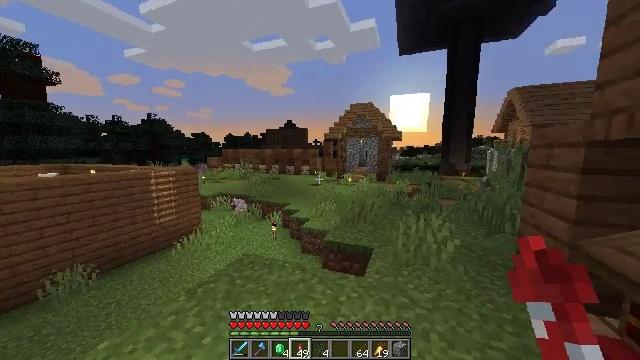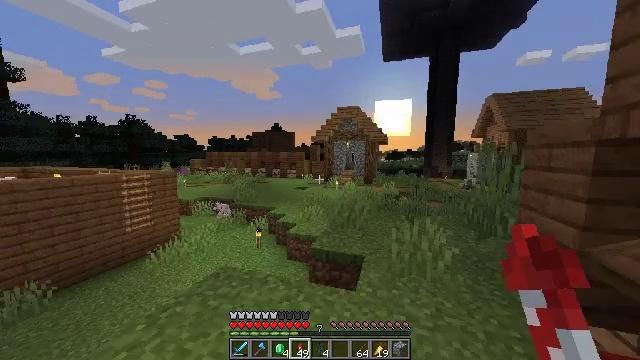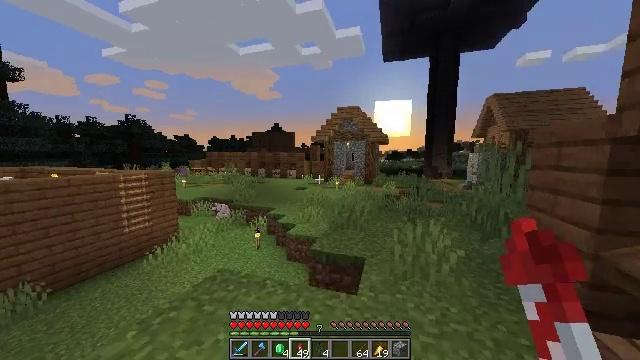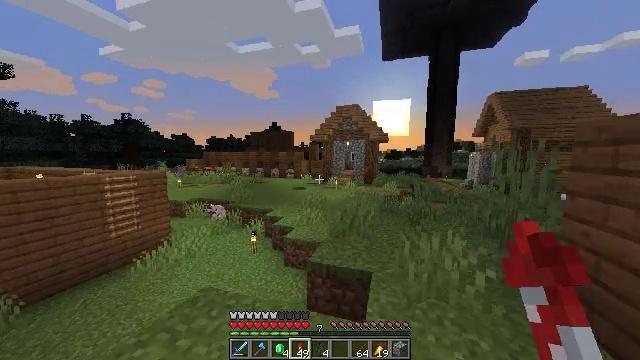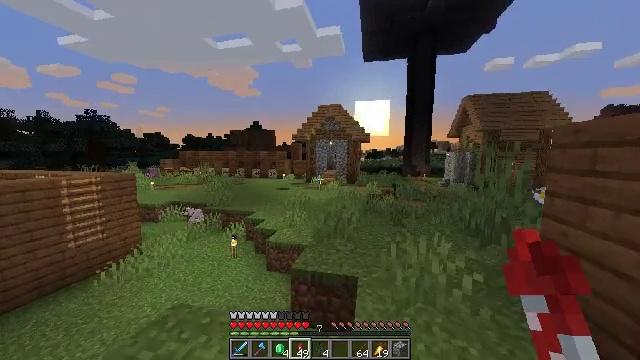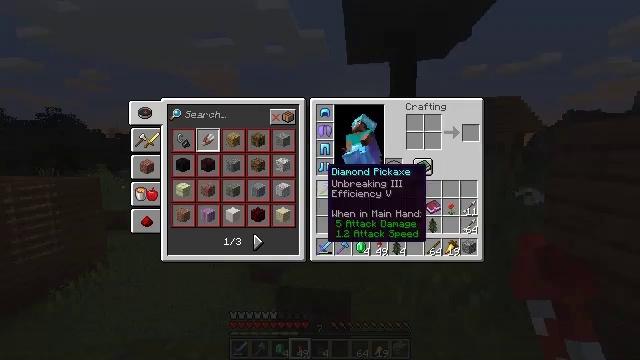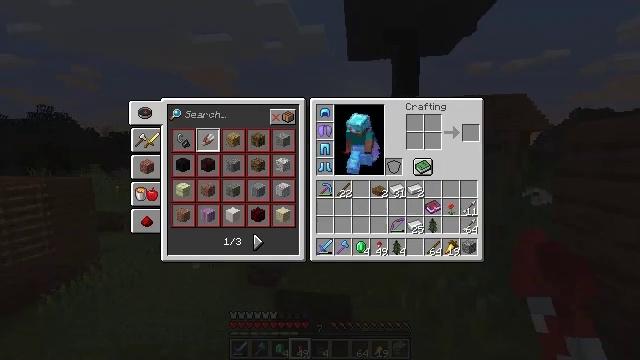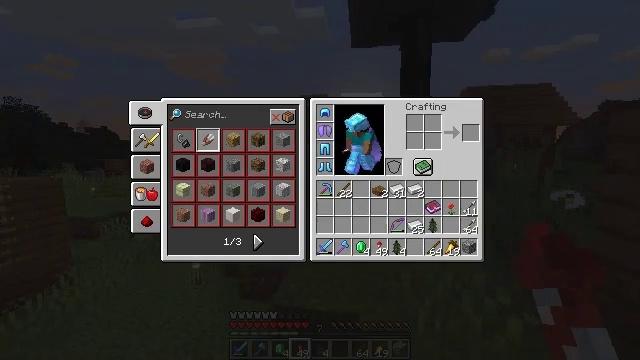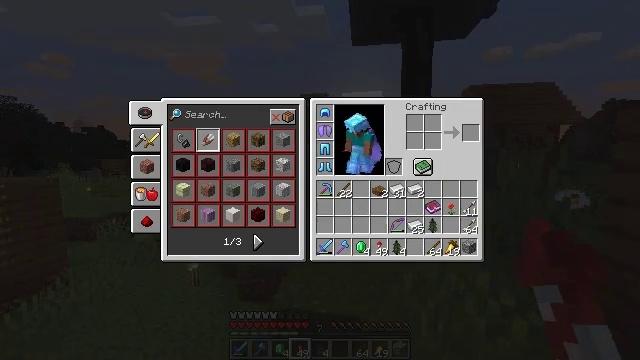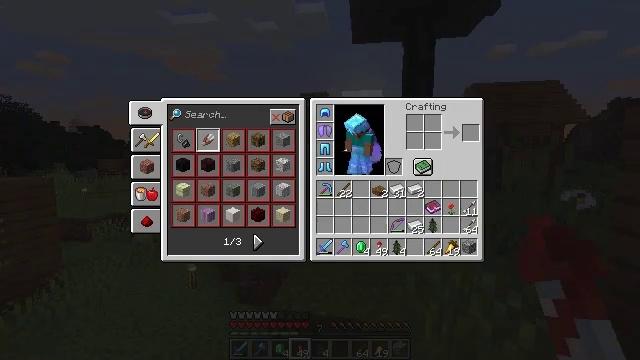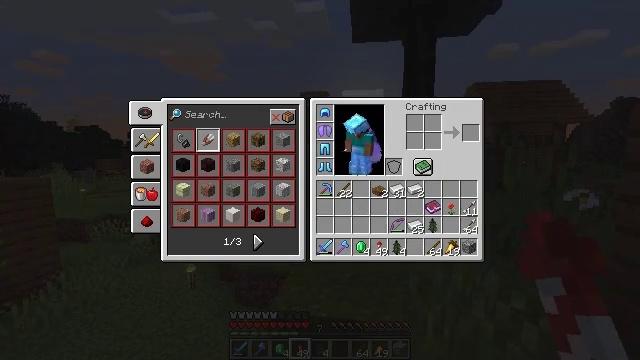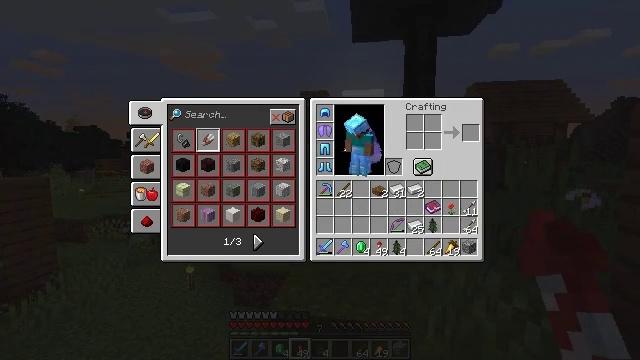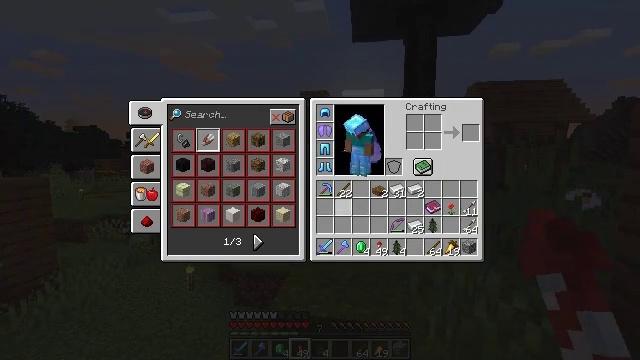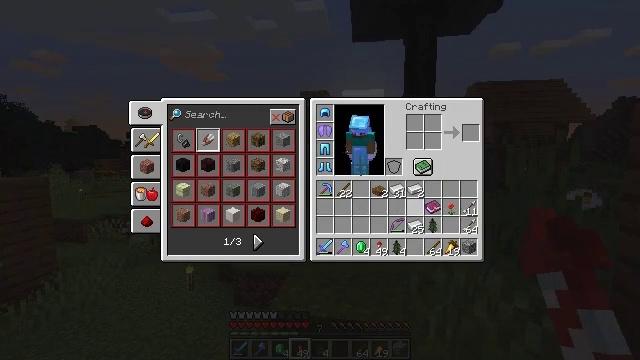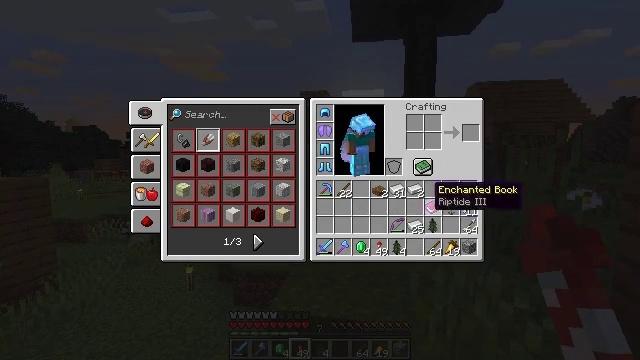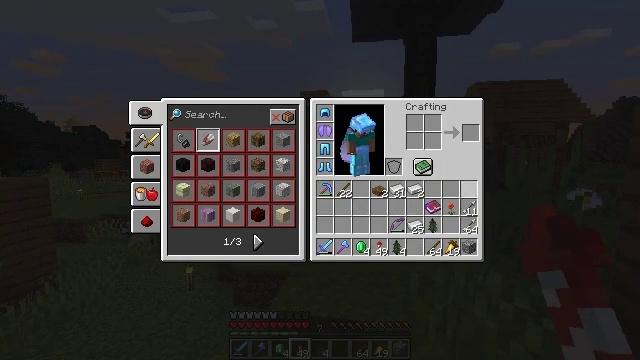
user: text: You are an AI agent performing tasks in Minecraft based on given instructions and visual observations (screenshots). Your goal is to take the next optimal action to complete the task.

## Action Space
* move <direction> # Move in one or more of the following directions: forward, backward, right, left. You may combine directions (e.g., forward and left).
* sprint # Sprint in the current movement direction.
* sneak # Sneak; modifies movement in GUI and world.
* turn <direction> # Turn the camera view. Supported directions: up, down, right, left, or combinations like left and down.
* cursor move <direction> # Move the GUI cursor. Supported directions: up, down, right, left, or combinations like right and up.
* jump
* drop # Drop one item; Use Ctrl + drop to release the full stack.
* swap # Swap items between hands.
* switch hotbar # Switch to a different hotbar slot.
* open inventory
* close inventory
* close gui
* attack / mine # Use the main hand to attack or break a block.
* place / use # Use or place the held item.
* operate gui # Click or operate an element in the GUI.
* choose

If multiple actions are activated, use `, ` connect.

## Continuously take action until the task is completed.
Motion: motion action
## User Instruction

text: Remove an enchanted book from the inventory.
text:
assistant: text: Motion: move forward, sprint, turn right
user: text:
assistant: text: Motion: move forward, sprint
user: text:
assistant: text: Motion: move forward
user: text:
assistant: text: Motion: move forward, turn right
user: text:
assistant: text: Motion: turn right, close inventory
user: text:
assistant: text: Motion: cursor move left, close inventory
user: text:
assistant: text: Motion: cursor move right, open gui
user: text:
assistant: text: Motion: cursor move right and down
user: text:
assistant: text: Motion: cursor move right and down
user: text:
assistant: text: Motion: no_op
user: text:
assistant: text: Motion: cursor move right
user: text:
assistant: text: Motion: cursor move right and up
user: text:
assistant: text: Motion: cursor move right and up
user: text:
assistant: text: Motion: cursor move right
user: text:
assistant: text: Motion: cursor move right and up
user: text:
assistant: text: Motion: cursor move right
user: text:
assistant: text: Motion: cursor move left
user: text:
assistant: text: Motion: cursor move left and down
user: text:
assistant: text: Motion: no_op
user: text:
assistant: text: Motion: no_op
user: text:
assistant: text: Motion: no_op
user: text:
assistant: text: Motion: operate gui
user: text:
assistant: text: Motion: operate gui
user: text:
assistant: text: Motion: cursor move right and up, operate gui
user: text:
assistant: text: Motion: cursor move right and up
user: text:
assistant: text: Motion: no_op
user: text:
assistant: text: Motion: operate gui
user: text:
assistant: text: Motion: operate gui
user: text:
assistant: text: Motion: no_op
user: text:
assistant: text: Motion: no_op